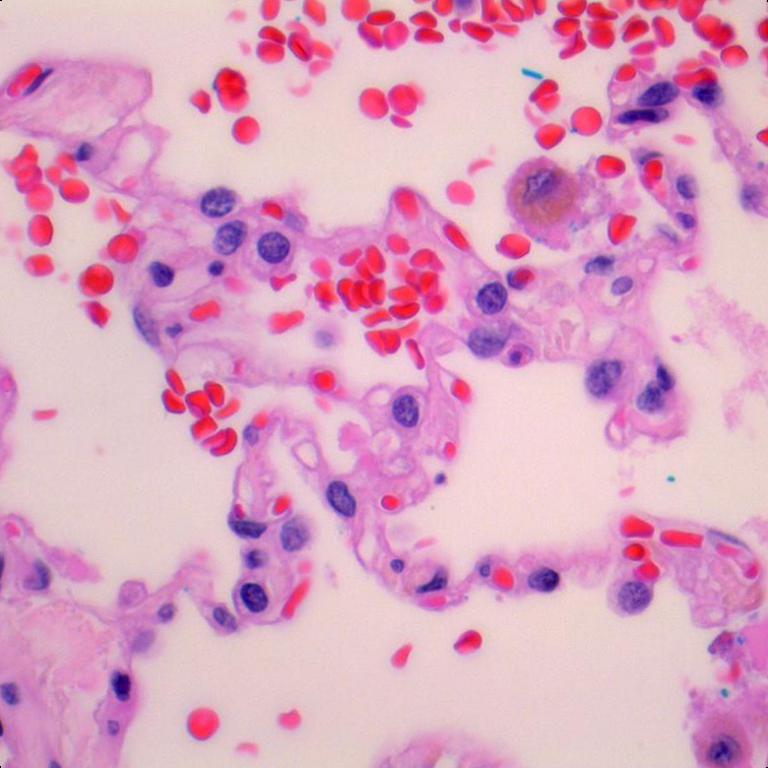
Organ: lung
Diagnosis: benign